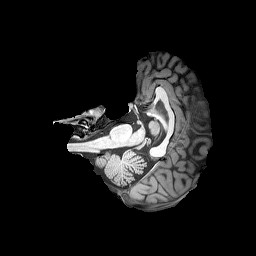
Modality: T1w
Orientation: axial
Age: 31
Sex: female
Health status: healthy